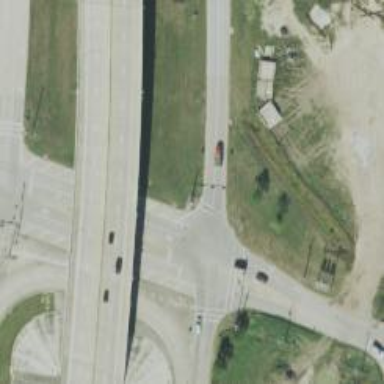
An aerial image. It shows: Primary highway with frontage road.